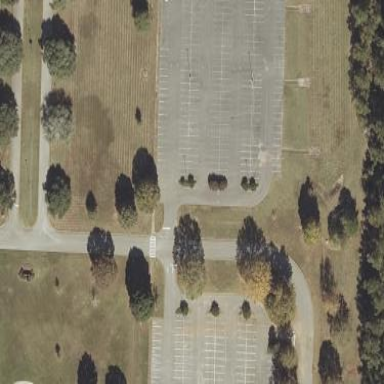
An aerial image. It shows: Parking area.